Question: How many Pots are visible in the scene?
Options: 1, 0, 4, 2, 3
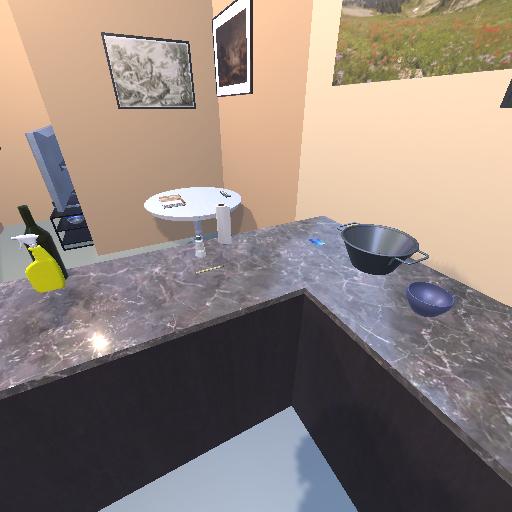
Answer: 1